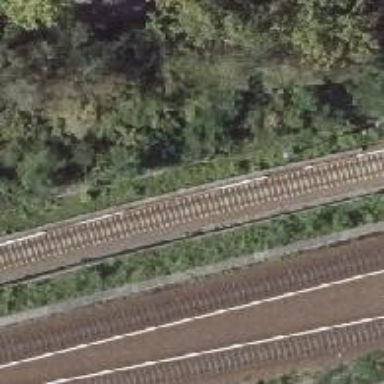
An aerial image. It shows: Light rail electrified railway.